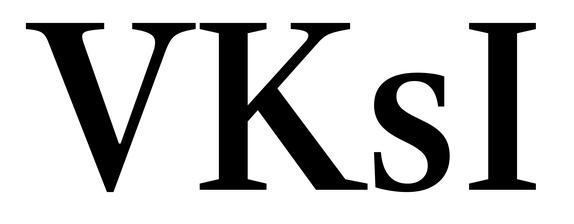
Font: LibreCaslonText_Medium